Current action and preconditions to check: path_clear

Your task: For each precondition in the list above, predict whether it will hold at this action.

Consider the current scene as observed from the mobile robot's camera, and analyze the predicted future states of all dynamic agents (e.g., people, animals, vehicles, or any moving entities) within the NEXT SECOND.

IMPORTANT: Only answer "very likely" if you are absolutely certain—based on strong, clear evidence—that a dynamic agent will violate the precondition in the predicted future state. Do NOT answer "very likely" for unlikely, ambiguous, or low-probability risks.

Ask yourself for each precondition: Is there a high probability, with clear and convincing evidence, that the predicted future states of any dynamic agent will interfere with the predicted future state of the currently executing action within the NEXT SECOND, causing that precondition to fail?

Assess the risk level based on these predictions. Use "likely" or "very likely" if motions create a clear risk of interference.

Use "neutral" or "improbable" if agents are nearby but their predicted paths are clearly diverging or non-conflicting.

Failure Risk Categories: "very improbable", "improbable", "neutral", "likely", "very likely"

Answer Format: Output ONLY the probability_of_failure value from these categories: "very improbable", "improbable", "neutral", "likely", "very likely"

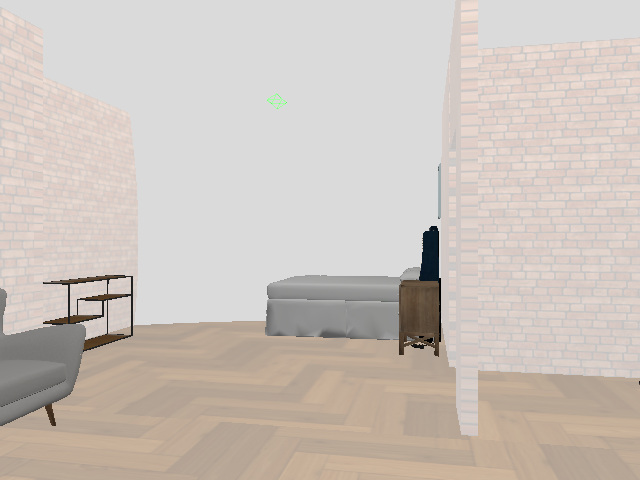

Answer: very improbable